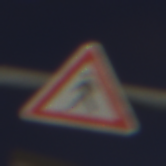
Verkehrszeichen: FussgaengerRechts
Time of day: Night
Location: Outdoor (Urban)
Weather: PartlyCloudy
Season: NotSpecified
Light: Artificial